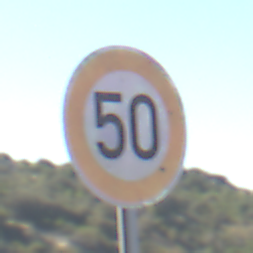
Verkehrszeichen: Geschwindigkeit50
Umgebung: Outdoor, Nature
Tageszeit: MorningAfternoon
Wetter: Clear
Licht: Natural
Jahreszeit: NotSpecified
Kontrast: HighContrast